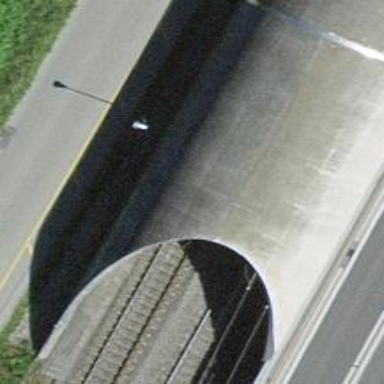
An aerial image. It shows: Railway tunnel with one electrified track and contact lines.